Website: home-depot
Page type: billing-address
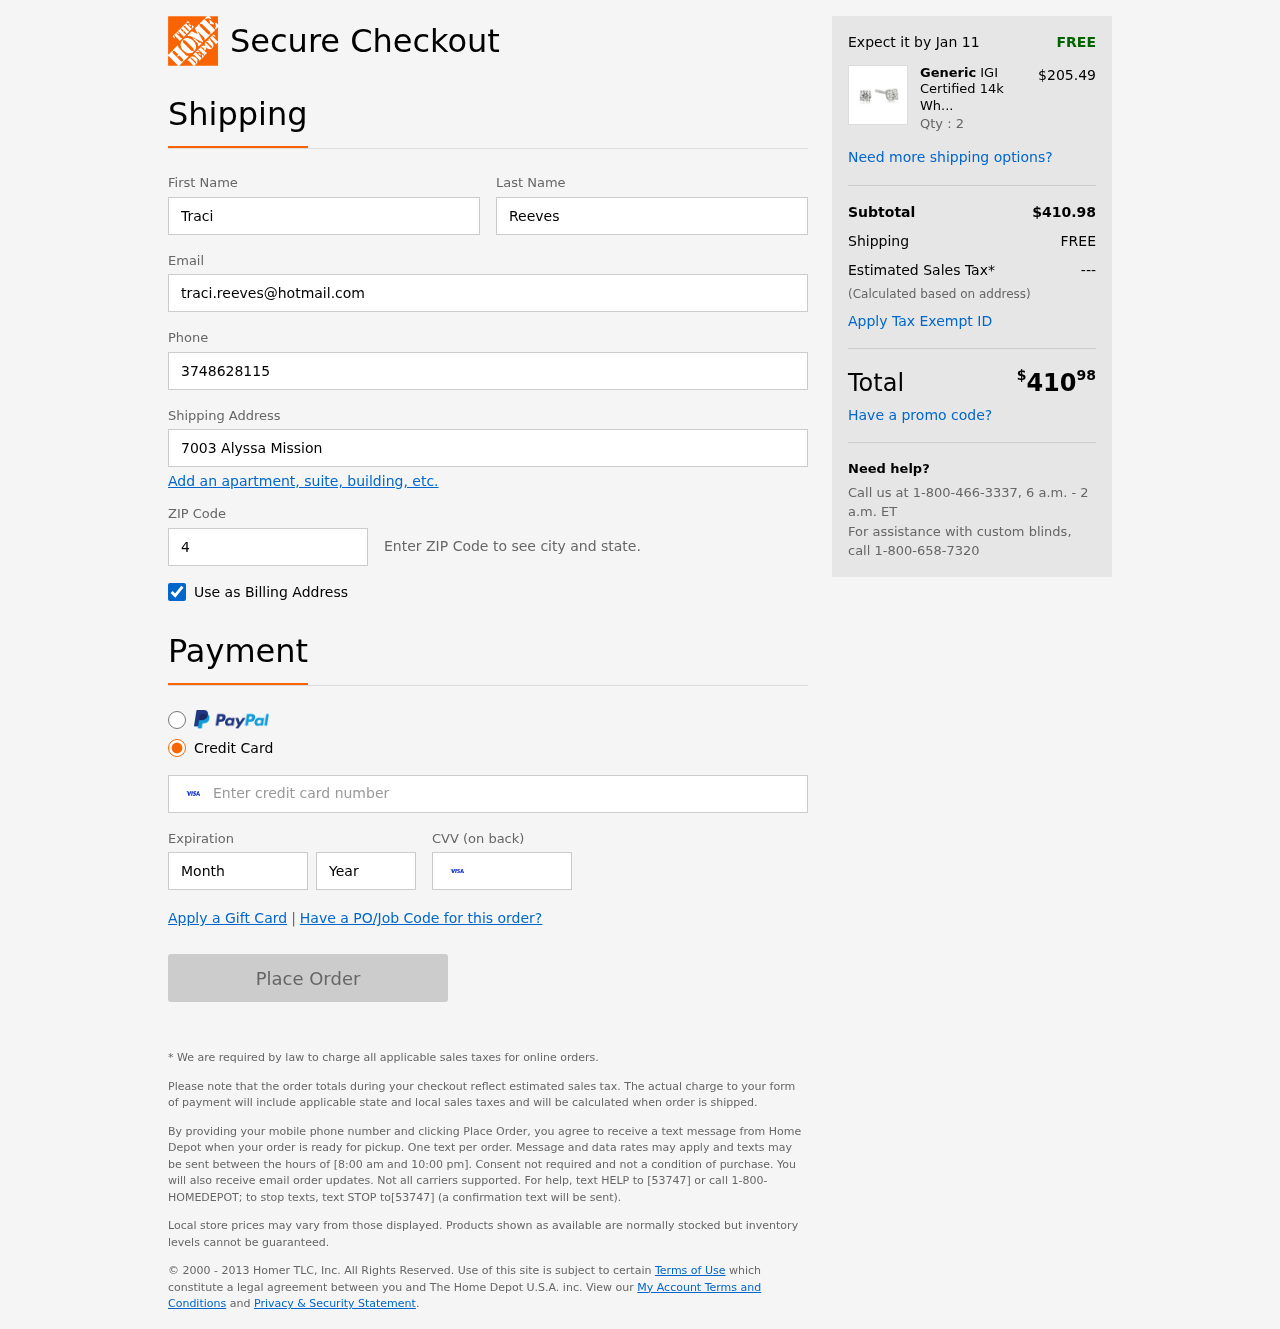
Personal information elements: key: PII_FIRSTNAME
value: Traci
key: PII_LASTNAME
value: Reeves
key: PII_EMAIL
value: traci.reeves@hotmail.com
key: PII_PHONE
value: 3748628115
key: PII_STREET
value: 7003 Alyssa Mission
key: PII_POSTCODE
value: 46483
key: PII_CARD_NUMBER
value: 4749 2513 0473 1695
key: PII_CARD_EXPIRY_MONTH
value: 02
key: PII_CARD_CVV
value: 481
Product elements: key: PRODUCT1_BRAND
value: Generic
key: PRODUCT1_NAME
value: IGI Certified 14k White Gold Round-Cut Diamond Studs (1/4 cttw, H-I Color, I1 Clarity)
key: PRODUCT1_PRICE
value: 205.49
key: PRODUCT1_QUANTITY
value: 2
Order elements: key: ORDER_DELIVERY_DATE
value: Jan 11
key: ORDER_SUBTOTAL
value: $410.98
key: ORDER_SHIPPING_COST
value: FREE
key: ORDER_TAX
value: ---
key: ORDER_TOTAL2
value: $41098